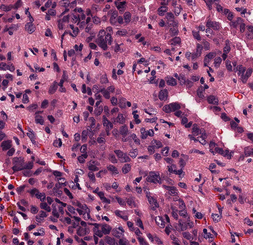
Tumor epithelial tissue: yes
Tumor-associated stroma tissue: yes
Normal tissue: no